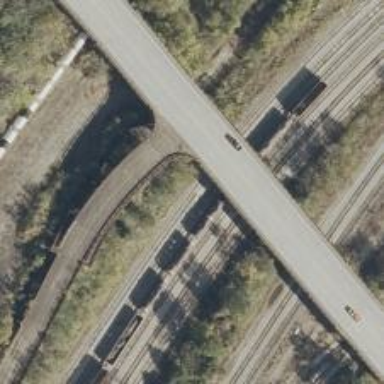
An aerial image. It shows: Railway yard.